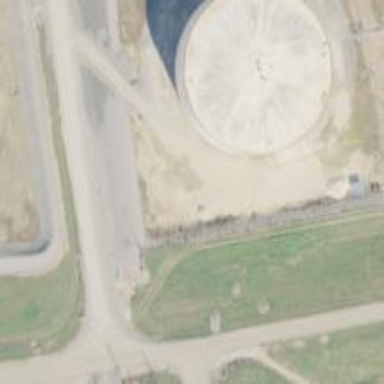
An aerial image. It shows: Storage tank created as man-made structure.